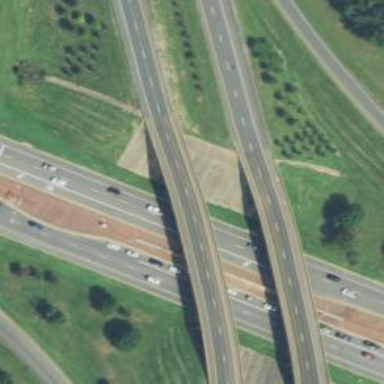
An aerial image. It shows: Asphalt bridge that is part of trunk highway with expressway features.